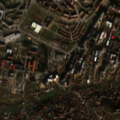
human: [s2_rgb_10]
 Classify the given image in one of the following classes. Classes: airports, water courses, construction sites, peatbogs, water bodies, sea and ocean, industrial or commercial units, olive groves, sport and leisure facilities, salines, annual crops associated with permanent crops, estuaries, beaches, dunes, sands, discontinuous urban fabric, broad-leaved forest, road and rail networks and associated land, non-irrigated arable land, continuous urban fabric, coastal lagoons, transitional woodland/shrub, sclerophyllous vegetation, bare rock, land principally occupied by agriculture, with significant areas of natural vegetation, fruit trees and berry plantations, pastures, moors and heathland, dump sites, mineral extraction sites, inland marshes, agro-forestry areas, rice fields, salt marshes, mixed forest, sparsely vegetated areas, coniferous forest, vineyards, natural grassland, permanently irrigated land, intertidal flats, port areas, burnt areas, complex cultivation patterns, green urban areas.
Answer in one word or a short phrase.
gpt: discontinuous urban fabric, land principally occupied by agriculture, with significant areas of natural vegetation